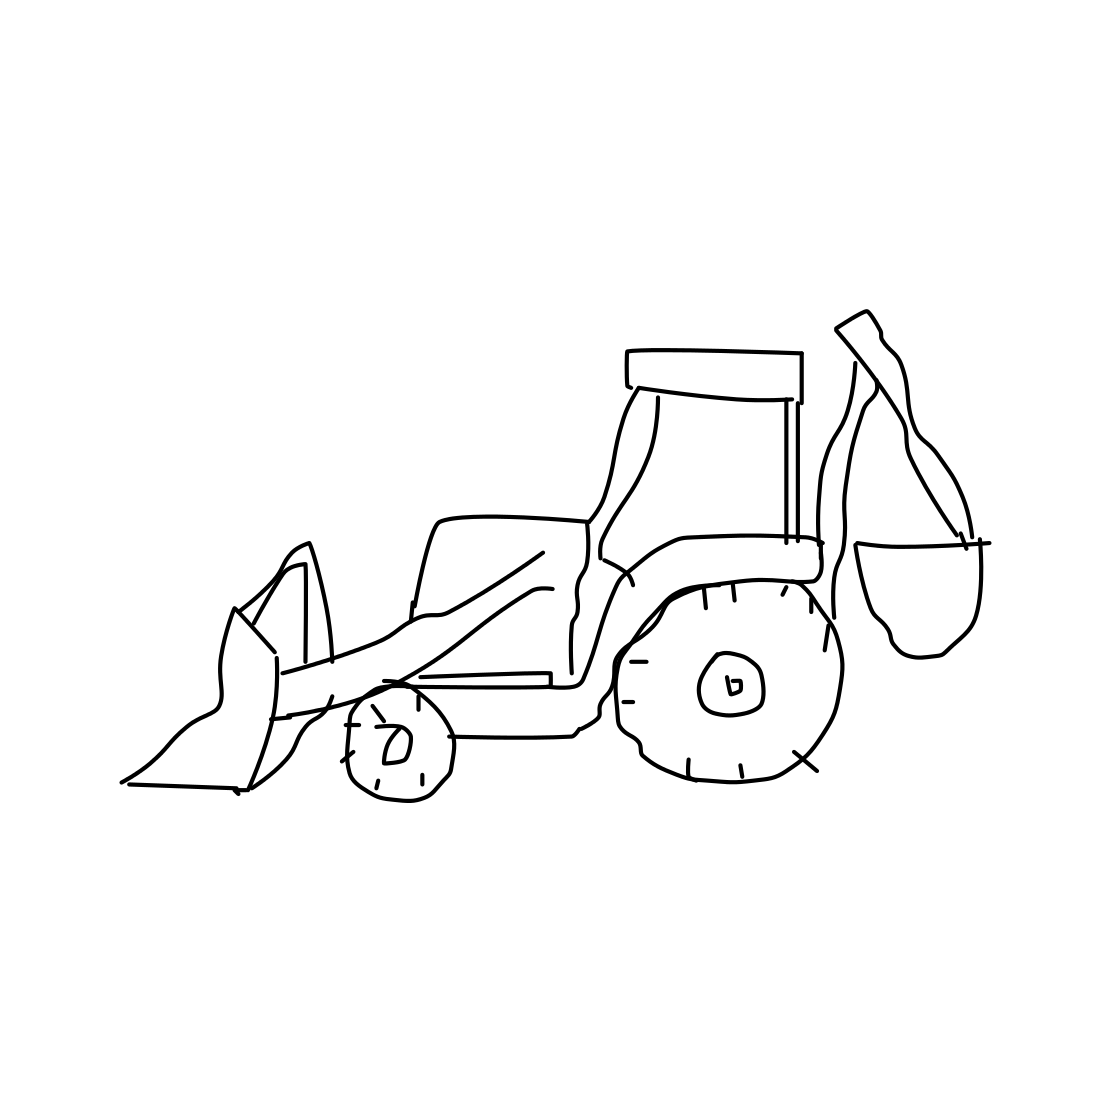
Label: bulldozer